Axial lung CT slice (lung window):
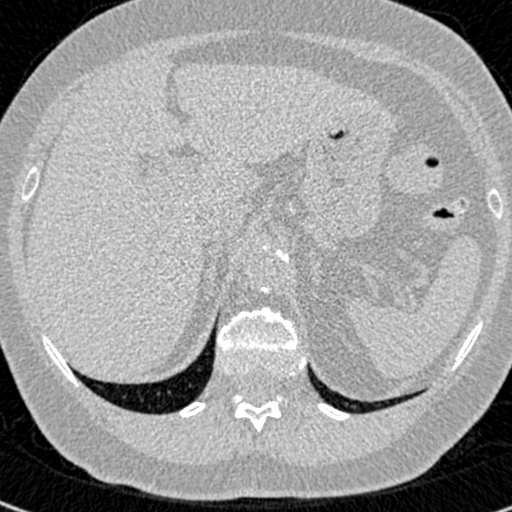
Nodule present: no